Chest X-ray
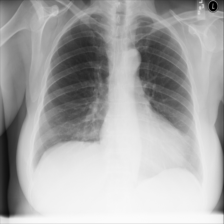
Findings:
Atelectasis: negative
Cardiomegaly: negative
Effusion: negative
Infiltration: negative
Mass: negative
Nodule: negative
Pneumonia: negative
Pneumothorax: negative
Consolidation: negative
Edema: negative
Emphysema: negative
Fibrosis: negative
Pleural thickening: negative
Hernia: negative